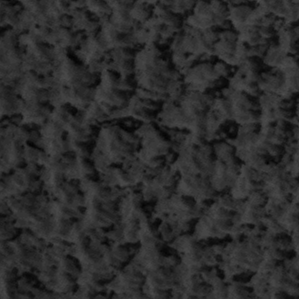
Label: frost